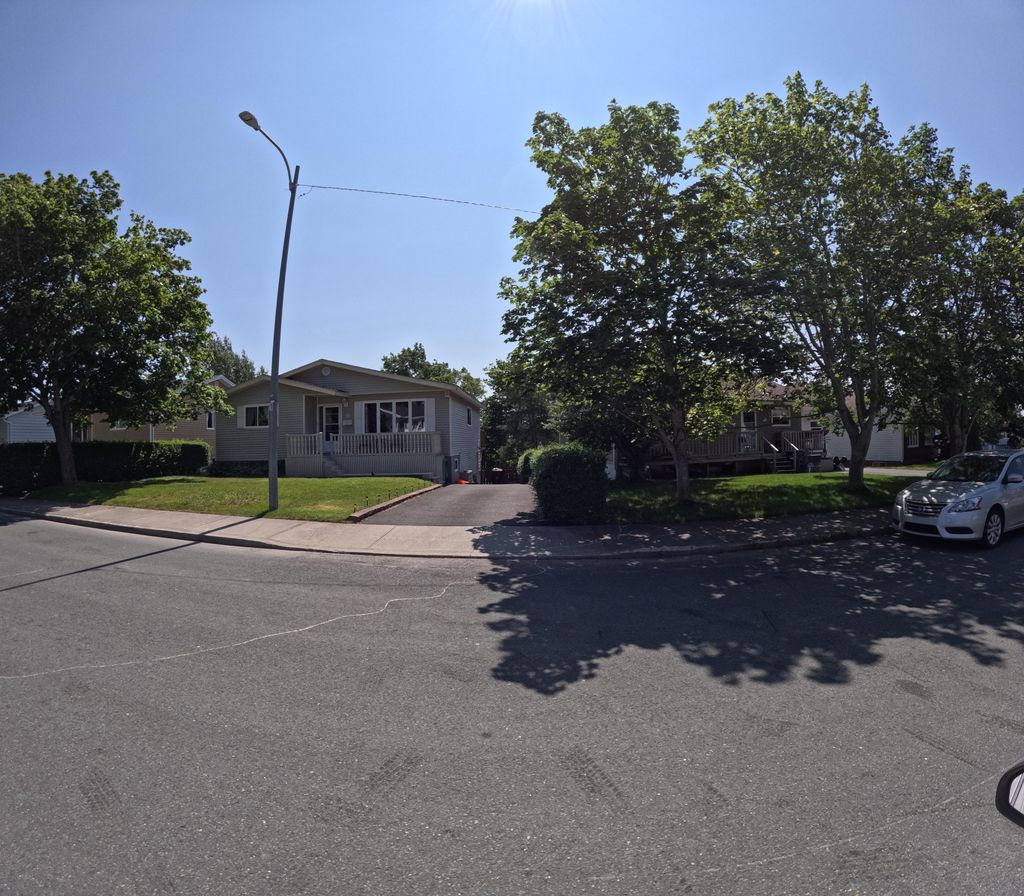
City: st_johns